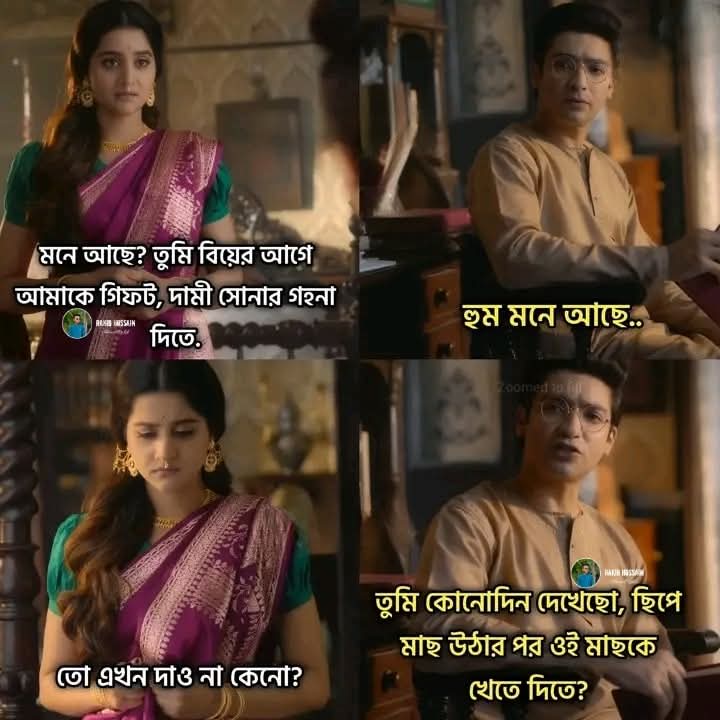
Text: মনে আছে? তুমি বিয়ের আগে আমাকে গিফট, দামী সোনার গহনা দিতে.
হুম মনে আছে..
তো এখন দাও না কেনো?
তুমি কোনোদিন দেখেছো, ছিপে মাছ উঠার পর ওই মাছকে খেতে দিতে?
Label: Non Hate